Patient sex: F
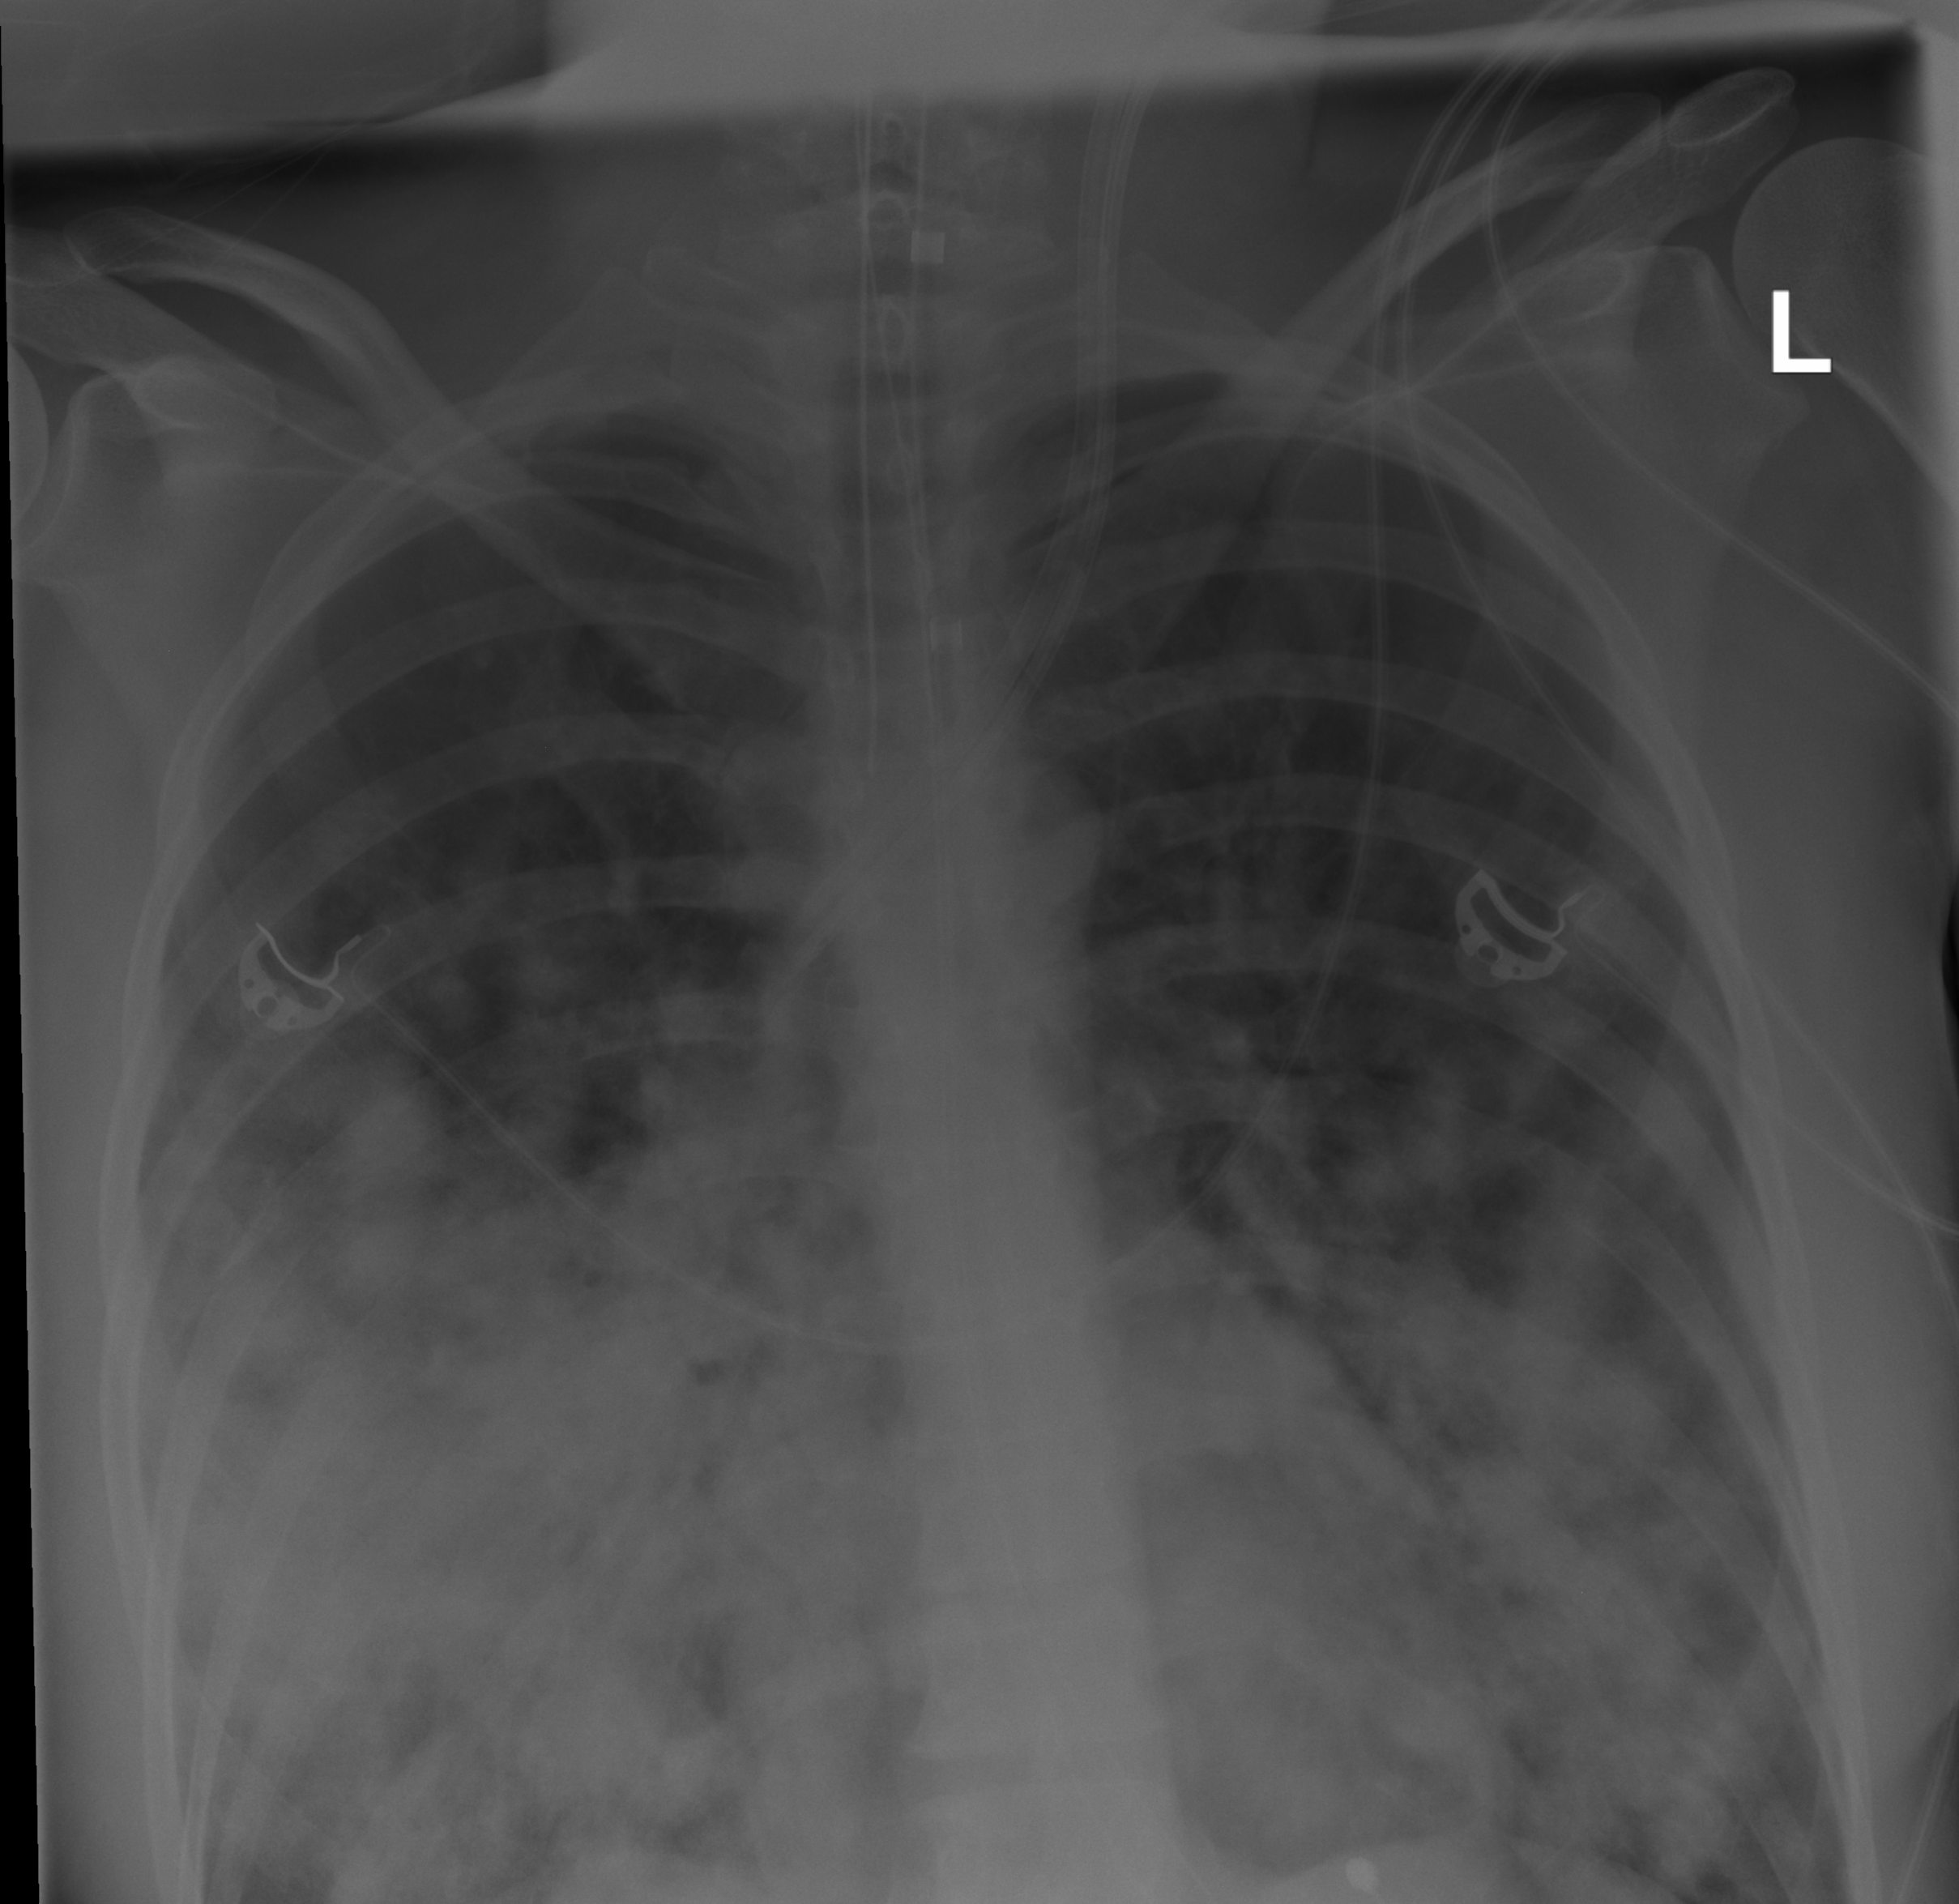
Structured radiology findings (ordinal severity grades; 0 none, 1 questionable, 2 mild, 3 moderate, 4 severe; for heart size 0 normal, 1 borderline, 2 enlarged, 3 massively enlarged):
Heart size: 0
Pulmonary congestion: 0
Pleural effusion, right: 0
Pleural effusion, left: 0
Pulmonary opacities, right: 4
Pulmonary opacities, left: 4
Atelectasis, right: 3
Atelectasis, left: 3